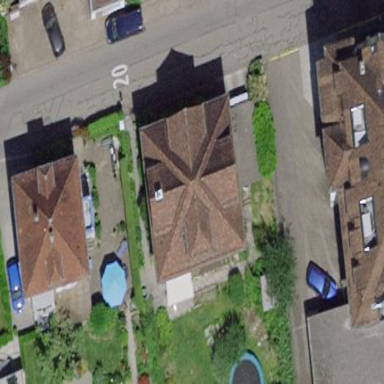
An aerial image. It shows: Hipped roof on residential building.